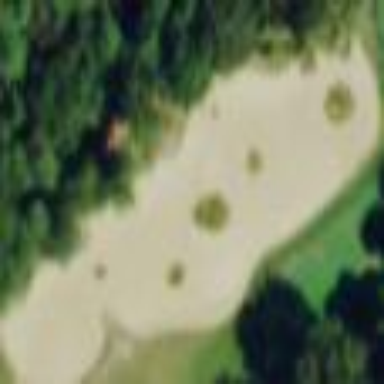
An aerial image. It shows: Sand bunker on golf course.